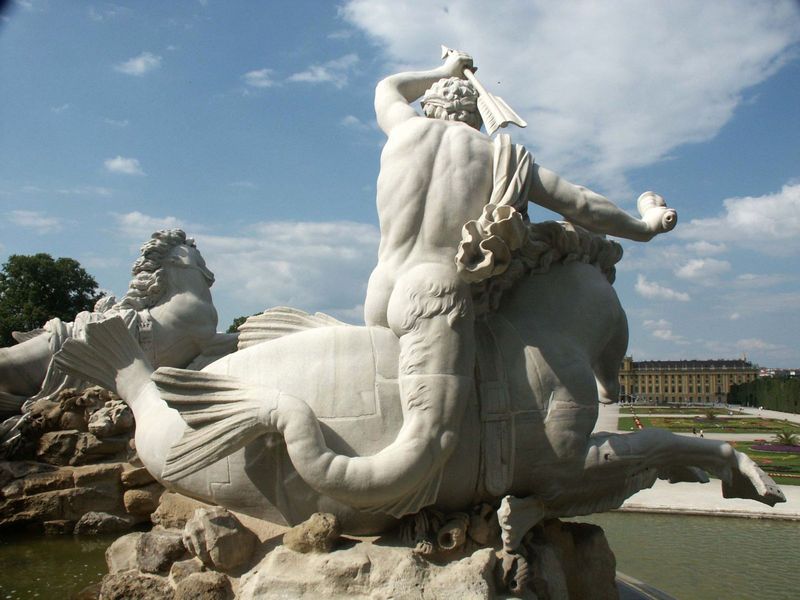
Titel: Neptunbrunnen
Künstler: Johann Ferdinand von Hohenberg Hetzendorf
Standort: Wien, Schloß Schönbrunn (EU - AUT)
Schlagwörter: baum, felsen, gott, himmel, mann, wasser, weiß, wolken, fenster, geste, marmor, paris, rücken, anlage, park, rasen, schloss, halten, stein, steine, wege, figur, renaissance, brunnen, pferd, pferde, reiter, ruder, bassin, garten, skulptur, statue, reiten, schwanz, fels, foto, rückseite, popo, rückenfigur, sandstein, ross, fabelwesen, wien, pfeil, flossen, flosse, versailles, hinterteil, schlosspark, schönbrunn, parklandschaft, fischschwanz, neptun, brunnenfigur, poseidon, triton, neptum, seepferd, pfel, po, rückseitig